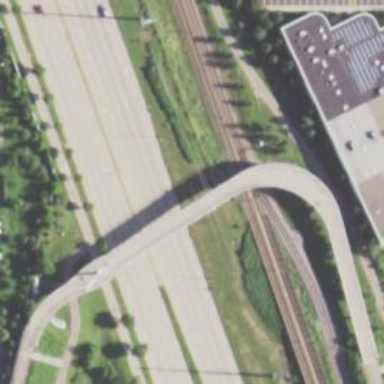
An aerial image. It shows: Cable-stayed bridge for cycleway.